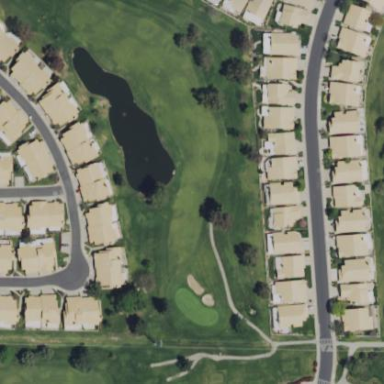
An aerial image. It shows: Golf fairway surrounded by grass.